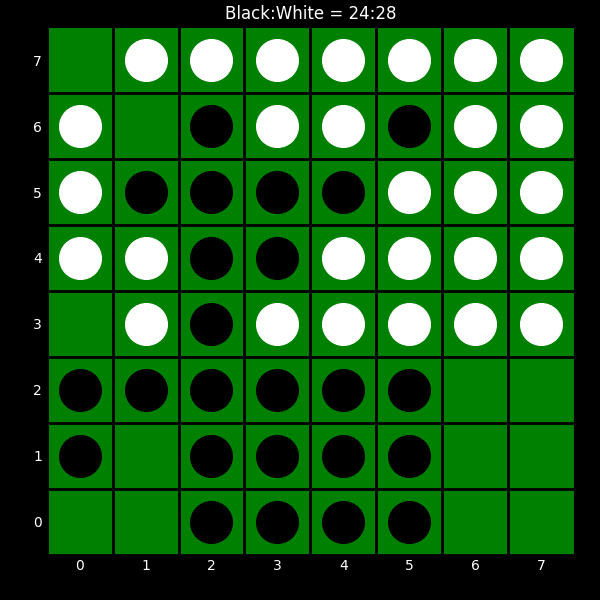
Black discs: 24
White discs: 28